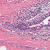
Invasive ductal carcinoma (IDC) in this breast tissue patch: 0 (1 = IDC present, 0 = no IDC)